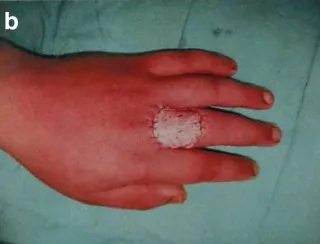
Temporary management of the wound. (b) Transient coverage of wound with cadaveric skin graft. The white arrow indicated exposed tendon.
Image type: radiology (ct)